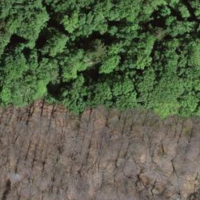
EUNIS habitat code: 41
Species observed at this site:
Lathyrus vernus
Allium ursinum
Polypodium vulgare